Field crop: maize
Growth stage: 2
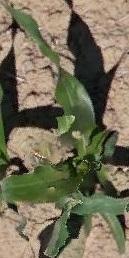
Species: maize